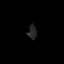
Tissue: lung
Cell type: Epithelial cells
Senescence score: 0.2419
Nuclear area (px): 120
Mean DAPI intensity: 37.775